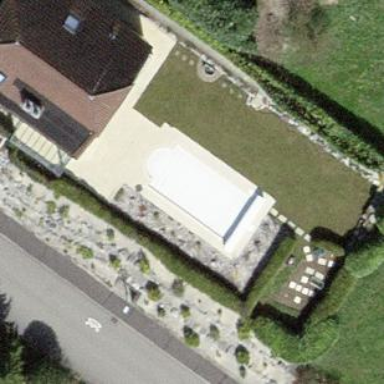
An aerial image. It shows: Swimming pool located in leisure land.